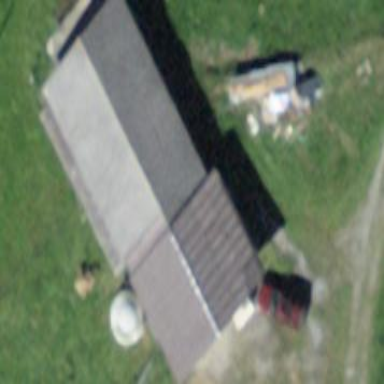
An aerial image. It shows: Cabin.